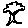
Label: tree